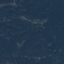
Land use / land cover class: Forest